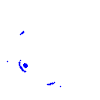
Particle: electron